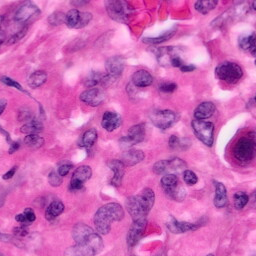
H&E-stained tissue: Pancreatic